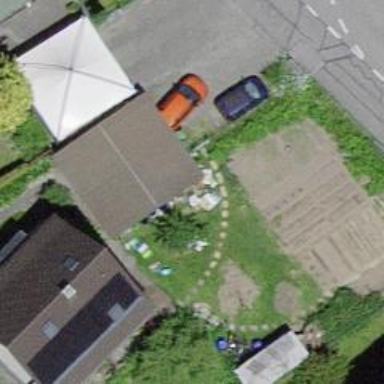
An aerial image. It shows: Flat-roofed garage.